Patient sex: M
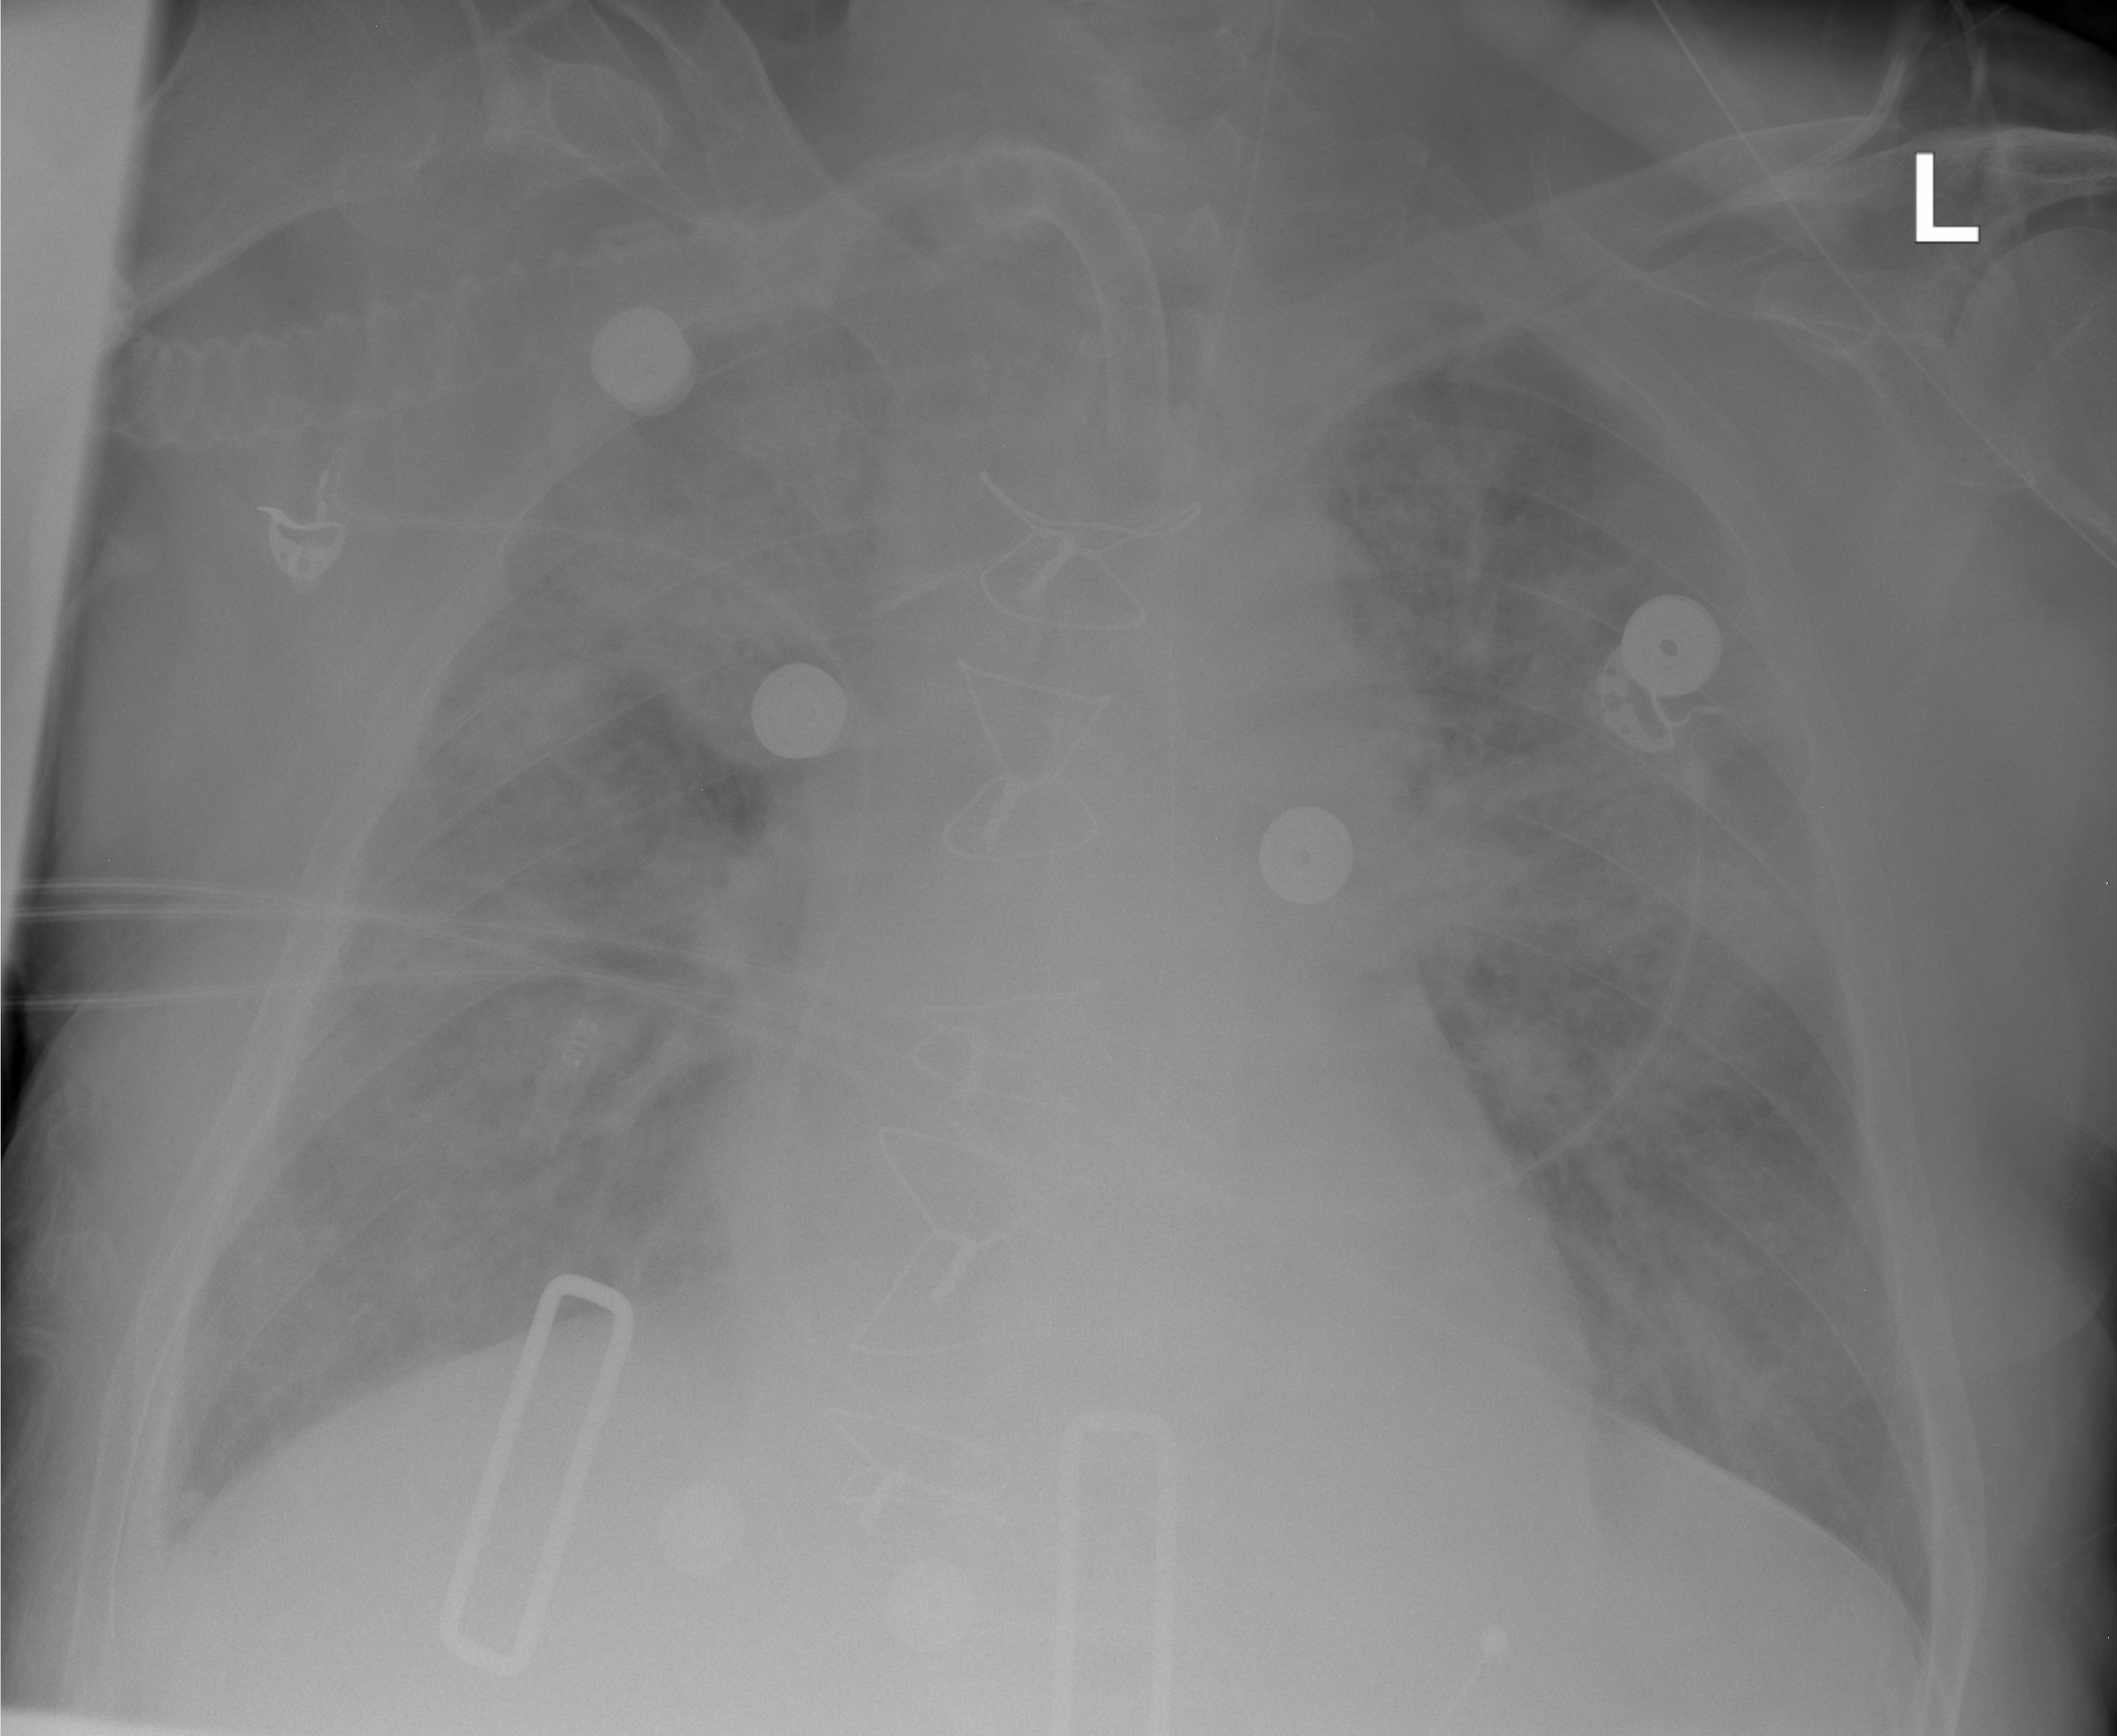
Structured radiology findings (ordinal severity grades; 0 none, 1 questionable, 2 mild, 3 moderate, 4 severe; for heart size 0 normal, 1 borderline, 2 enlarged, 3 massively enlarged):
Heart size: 2
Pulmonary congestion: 3
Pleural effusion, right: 2
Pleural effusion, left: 2
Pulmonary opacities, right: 3
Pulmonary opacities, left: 3
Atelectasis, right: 2
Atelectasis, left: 2